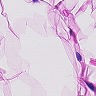
Metastatic tissue present: no